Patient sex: F
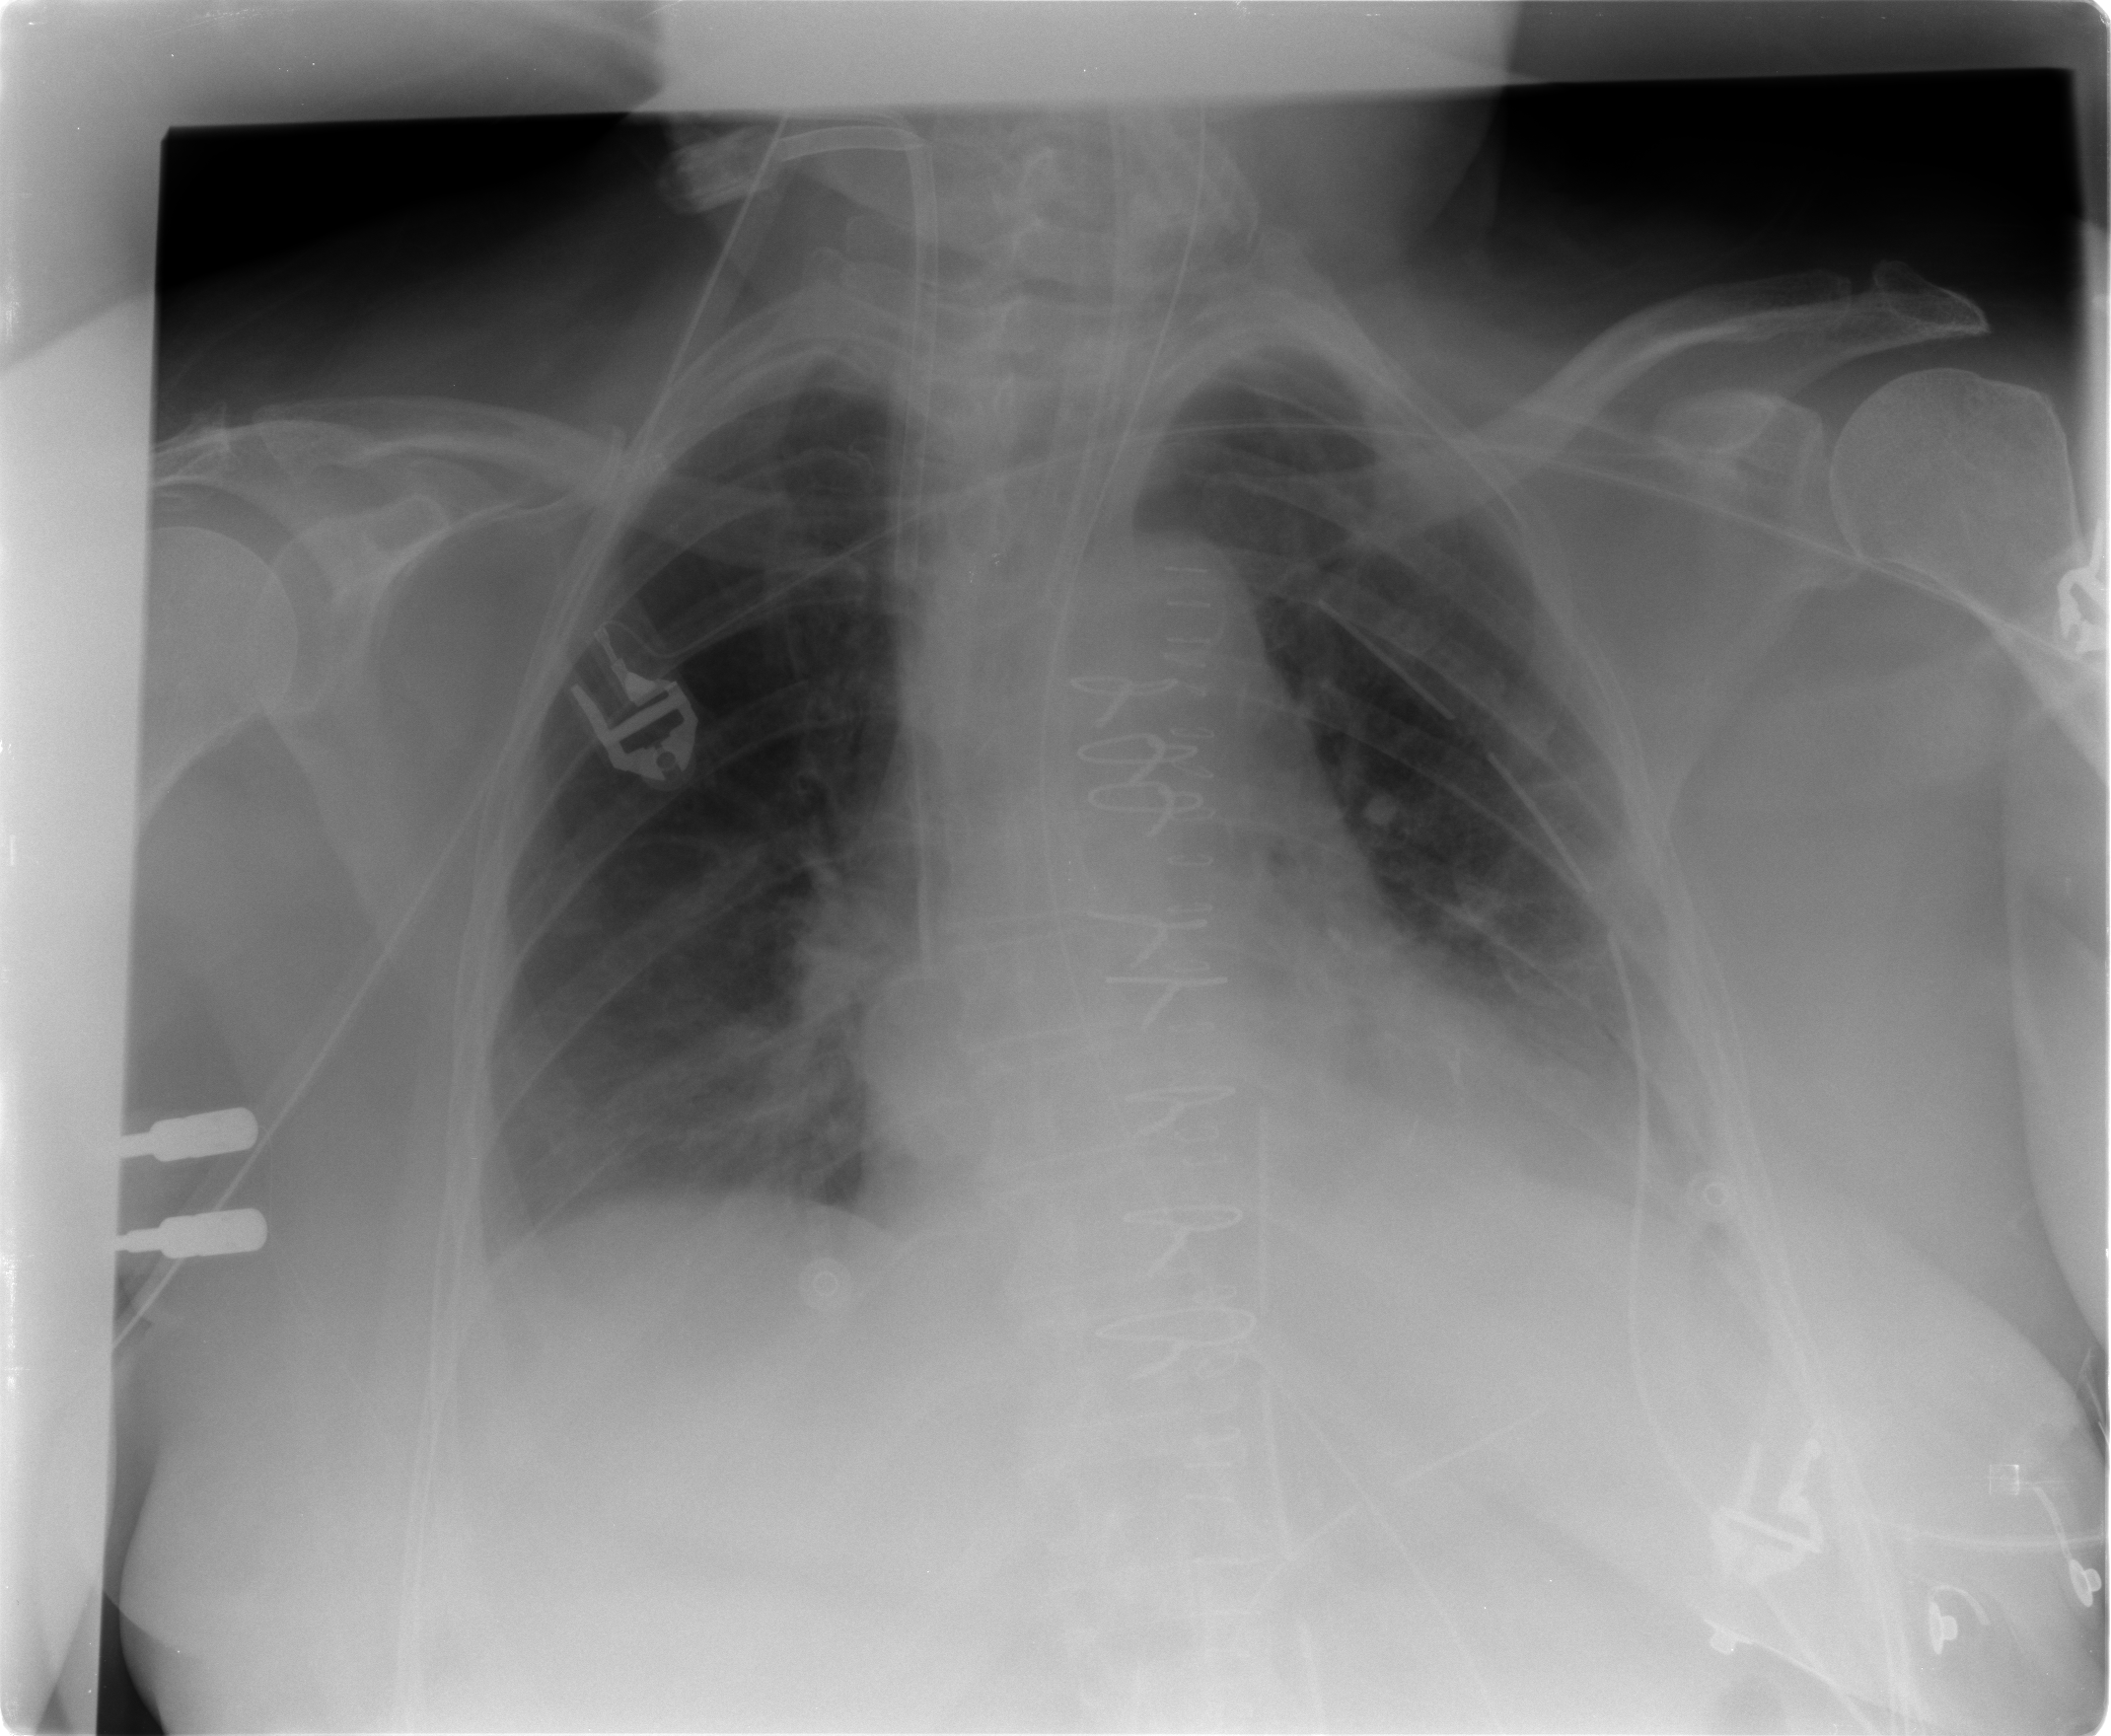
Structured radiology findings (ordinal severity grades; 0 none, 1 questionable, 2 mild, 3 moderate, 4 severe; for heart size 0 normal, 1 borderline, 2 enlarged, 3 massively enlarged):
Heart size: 1
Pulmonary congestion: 2
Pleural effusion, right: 0
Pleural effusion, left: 2
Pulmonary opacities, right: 1
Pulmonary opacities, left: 2
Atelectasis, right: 2
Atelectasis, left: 2